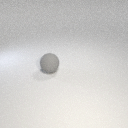
large gray rubber sphere